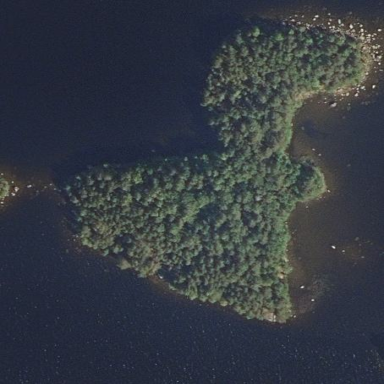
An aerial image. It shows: Islet surrounded by woodland.